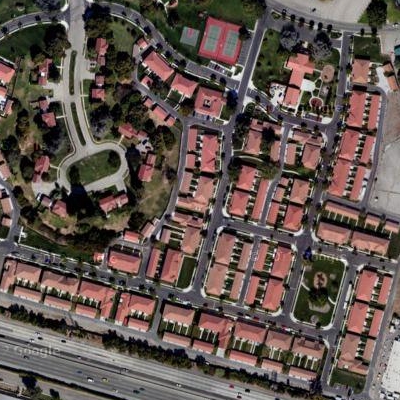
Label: fResident